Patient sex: M
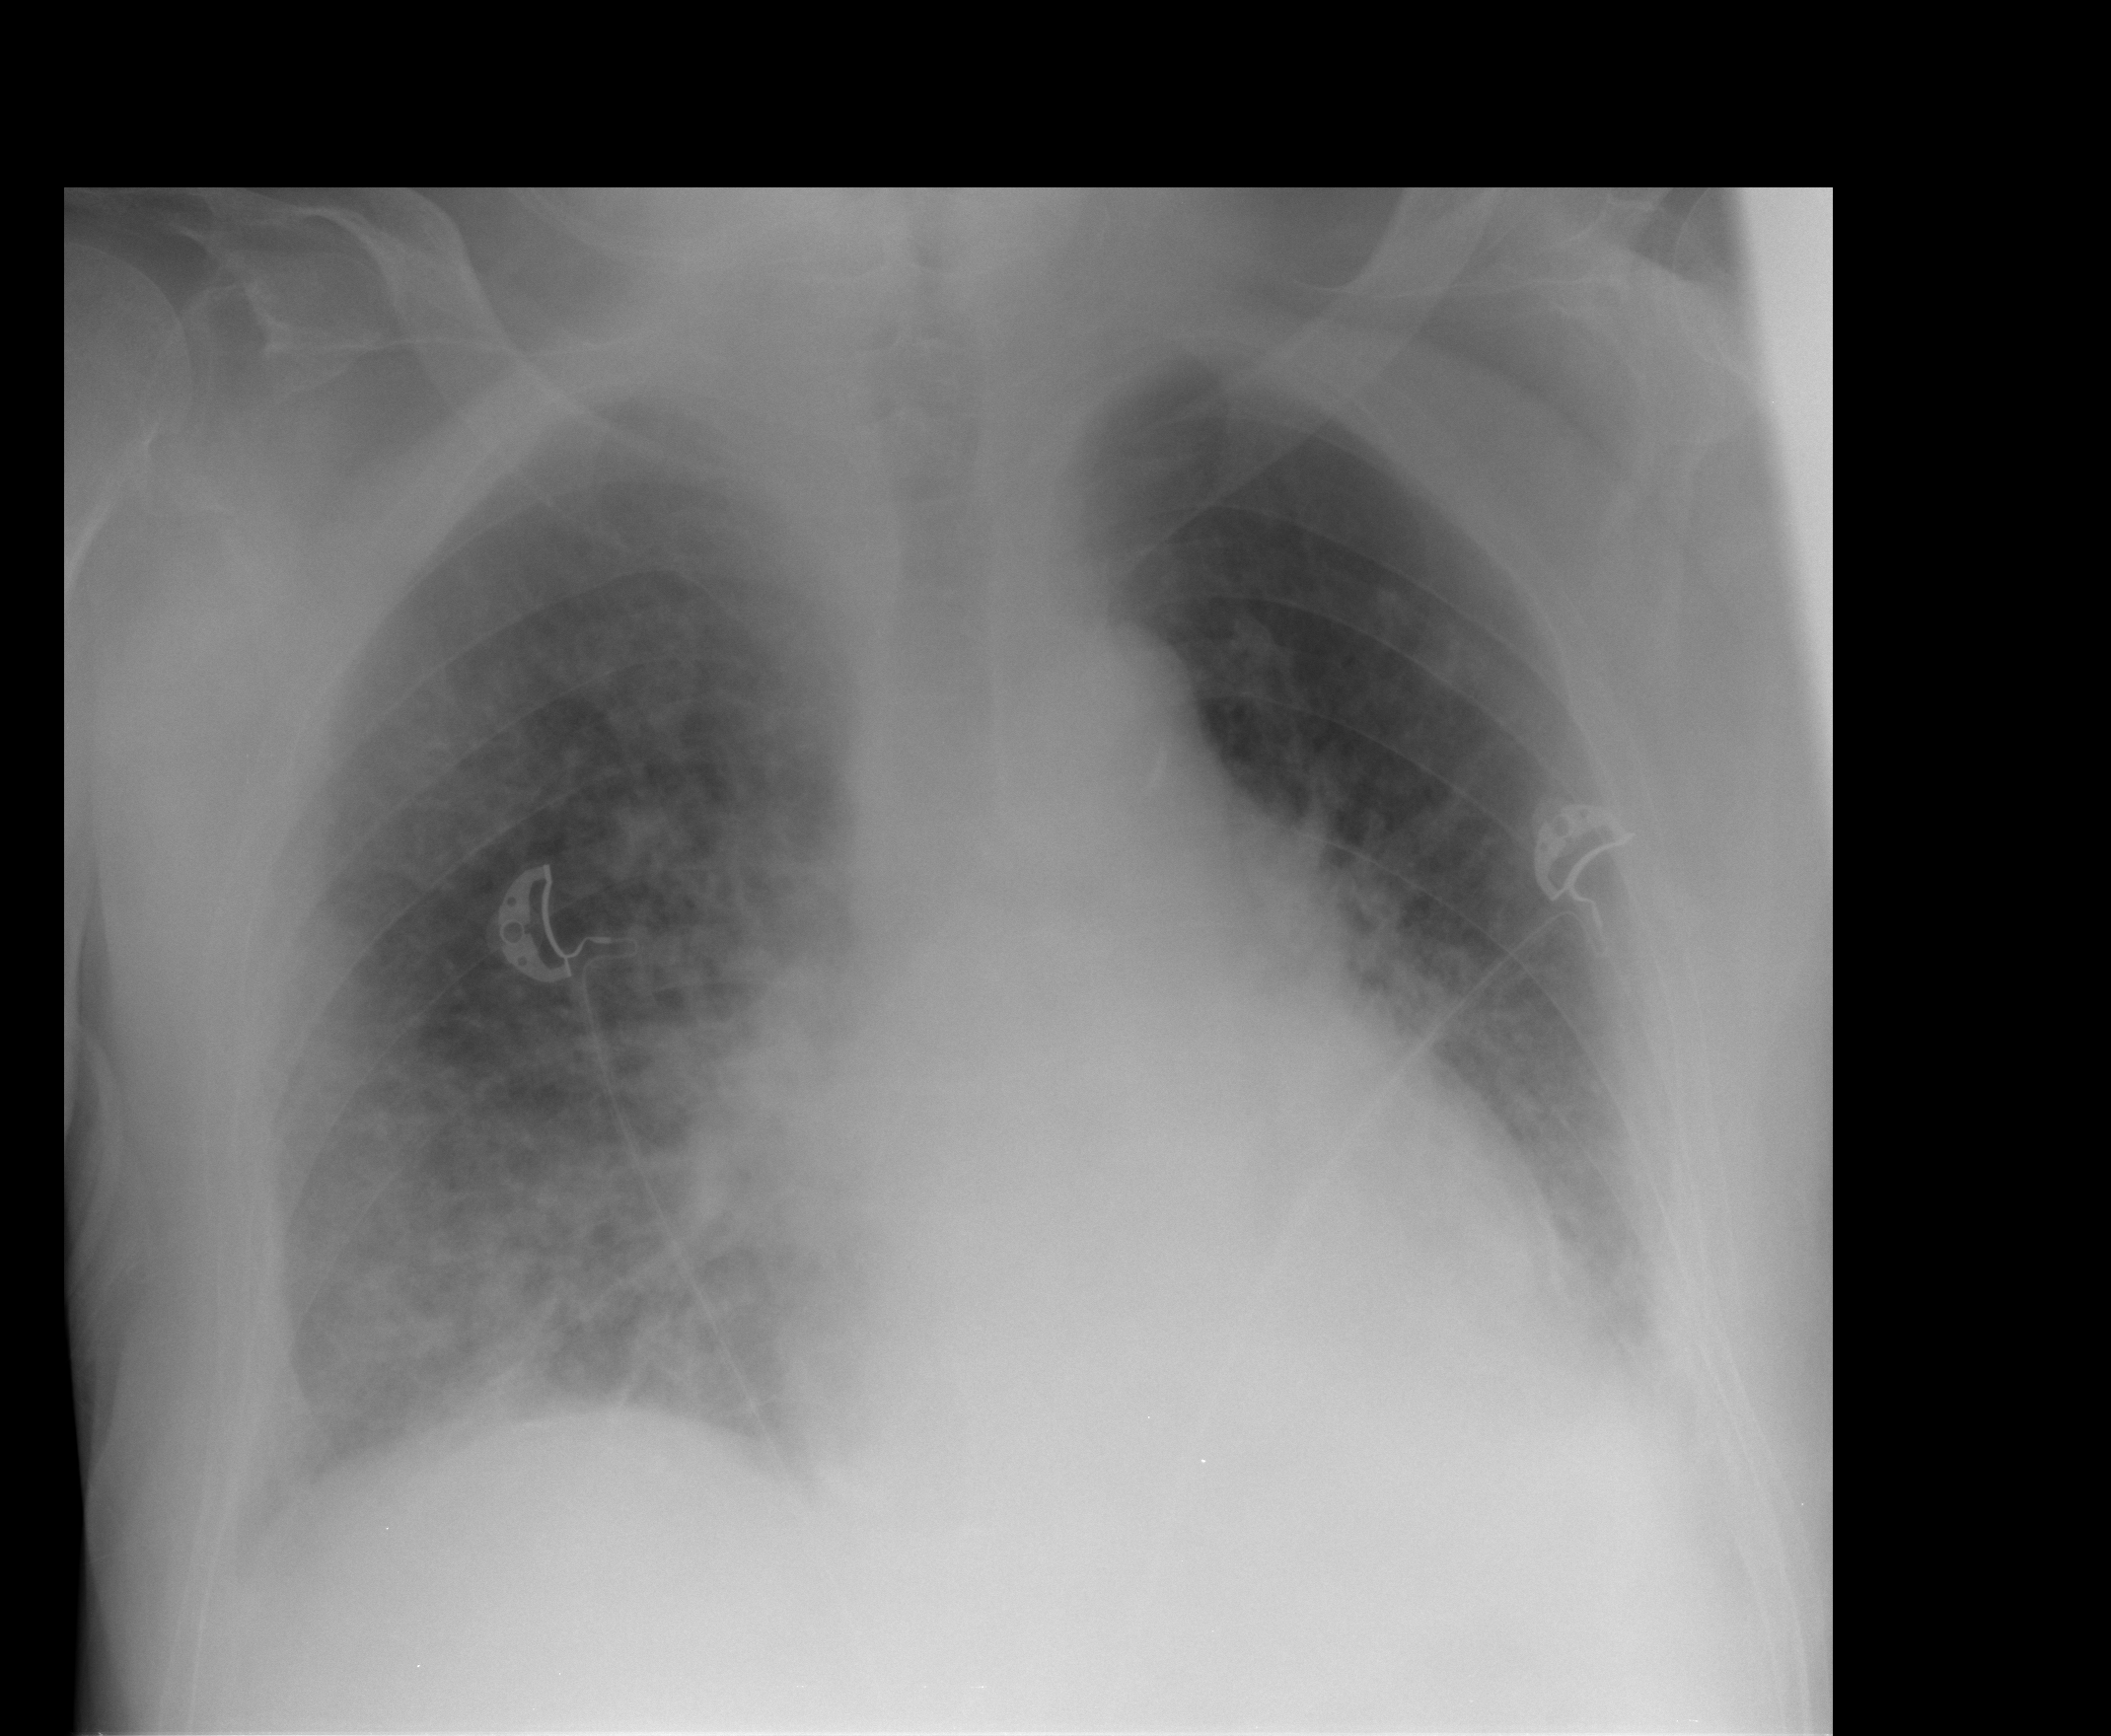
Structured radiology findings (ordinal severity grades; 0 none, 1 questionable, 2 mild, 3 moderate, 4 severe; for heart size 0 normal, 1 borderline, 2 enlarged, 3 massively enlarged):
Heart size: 0
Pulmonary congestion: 3
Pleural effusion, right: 0
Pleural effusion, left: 2
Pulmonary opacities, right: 3
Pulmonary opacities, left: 2
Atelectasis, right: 2
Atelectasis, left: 2